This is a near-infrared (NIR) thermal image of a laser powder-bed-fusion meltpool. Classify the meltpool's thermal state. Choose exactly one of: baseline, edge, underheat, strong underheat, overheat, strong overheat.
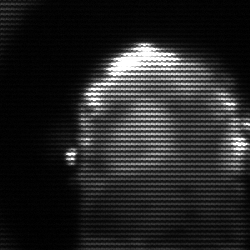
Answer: baseline